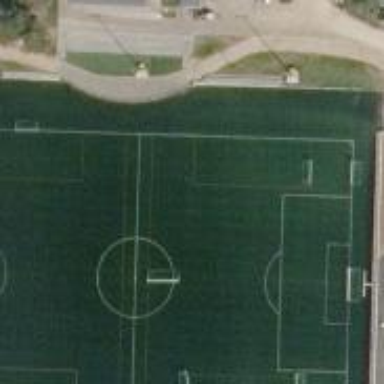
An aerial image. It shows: Soccer pitch for leisureland activities.